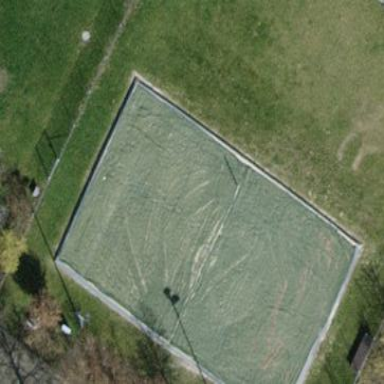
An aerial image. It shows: Pitch used for beach volleyball.